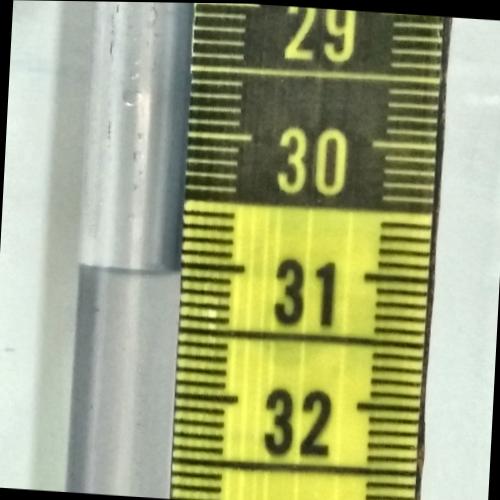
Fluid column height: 31.1 cm